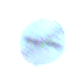
Verkehrszeichen: EndeUeberholverbot
Umgebung: Outdoor, Nature
Tageszeit: MorningAfternoon
Wetter: Clear
Licht: Natural
Jahreszeit: NotSpecified
Kontrast: HighContrast